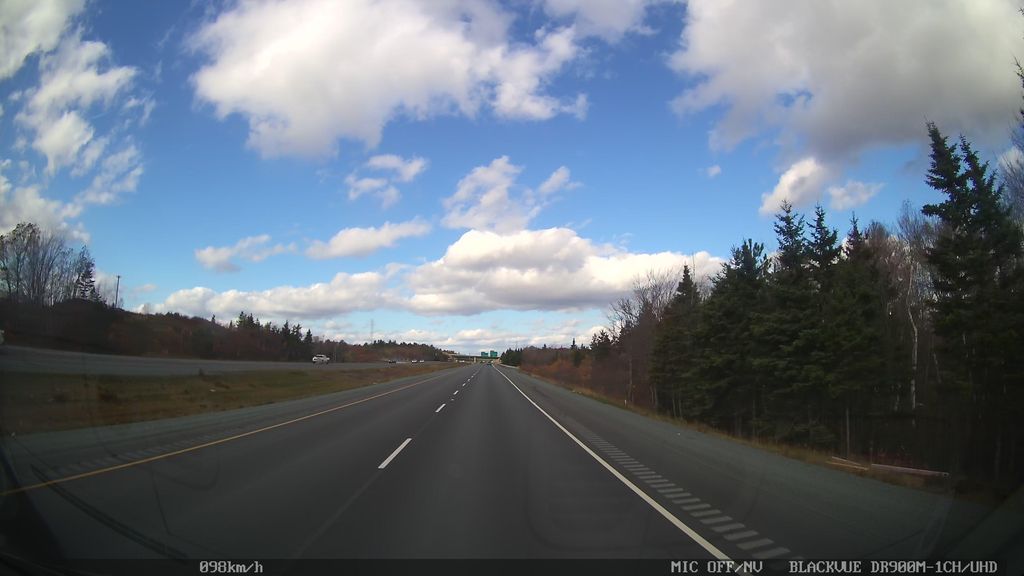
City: halifax